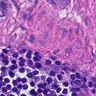
Metastatic tissue present: yes